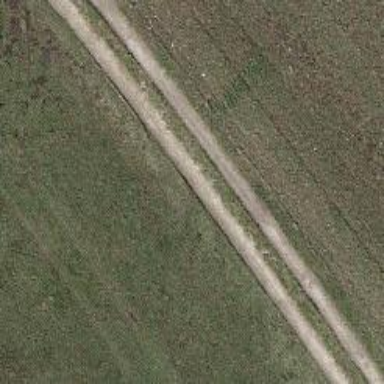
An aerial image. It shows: Track with grade3 tracktype.